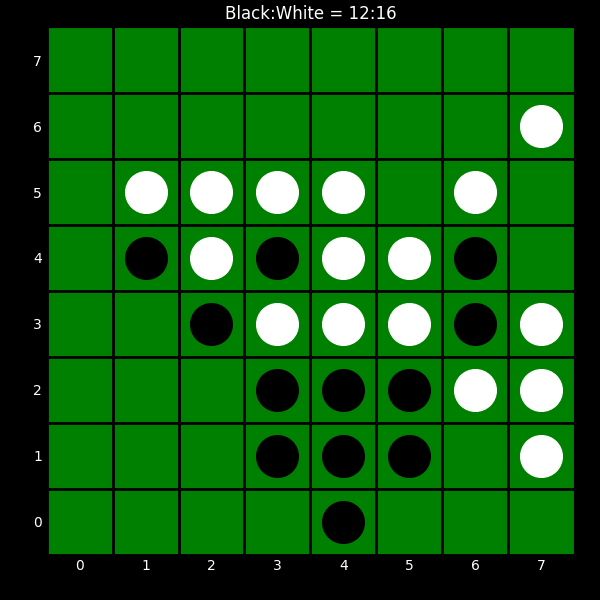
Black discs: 12
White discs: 16